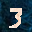
Label: 3